Question: I have a d3 force layout with a line connecting a character. My code currently looks something like this...
'''
edges.selectAll("line")
.attr("x1", function (d) { return d.source.x; })
.attr("y1", function (d) { return d.source.y; })
.attr("x2", function (d) { return d.target.x; })
.attr("y2", function (d) { return d.target.y; });
<g class="edge"><line x1="183.7429436753079" y1="-<PHONE>405" x2="-224.94046319279028" y2="-<PHONE>797" style="stroke: rgb(255, 255, 255); stroke-width: 1px;"></line><text fill="white" x="-20.59875975874118" y="-<PHONE>101"></text></g>
<g class="node" transform="translate(<PHONE>889,<PHONE>3144)"><text fill="white"></text><text fill="white" y="15">Interior</text></g>
'''
When I use this I see something like the following...

as you can see the relations all meet at the bottom, however, I want them to meet on the left. For this I figure I need to change to something like...
'''
edges.selectAll("line")
.attr("x1", function (d) { return d.source.x+r; })
.attr("y1", function (d) { return d.source.y-r; })
.attr("x2", function (d) { return d.target.x+r; })
.attr("y2", function (d) { return d.target.y-r; });
'''
Where r is the radius. Short of keeping an array with the widths of all nodes, is there a way to grab the source and target's width?
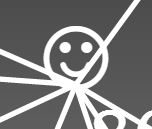
Answer: You can add the BBox onto the node data as a reference while adding the text elements to the document. If you add the nodes first, followed by the links, you can transfer information from the former to the later by adding a reference to the node elements onto the data elements. You can also add any other helpful positioning state that you might need on data array elements. After that you can access whatever you need in the force tick call-back via 'd.source' and 'd.target'.
Using font awesome fonts I noticed that the bounding box took at least one animation cycle to evolve to the correct shape so I had to add an animation timer to run a few (10) times after initial rendering to update the bounding box a few times and reposition the glyphs to be properly centered.
---
Made the bounding box adjustment permanent (not just run 10 times) to work around a bug in webkit whereby the glyph alignment breaks on zoom events. This however caused problems in moz so need to find another way to fix the zoom bug in webkit.
---
>
Referencing the svg element that the data is bound to, from that data element, creates a circular reference. So special care needs to be taken to break the reference chain. In the example below, the BBox reference is deleted after the required state has been copied onto the data elements.
---
## Working example
'''
//debug panel/////////////////////////////////////////////////////////////////////////////
d3.select("#update").on("click", (function() {
var dataSet = false;
return function() {
refresh(dataSets[(dataSet = !dataSet, +dataSet)])
}
})());
var alpha = d3.select("#alpha").text("waiting..."),
cog = d3.select("#wrapAlpha").insert("i", "#fdg").classed("fa fa-cog fa-spin", true),
fdgInst = d3.select("#fdg");
elapsedTime = ElapsedTime("#panel", {margin: 0, padding: 0})
.message(function (id) {
return 'fps : ' + d3.format(" >8.3f")(1/this.aveLap())
});
elapsedTime.consoleOn = false;
//////////////////////////////////////////////////////////////////////////////////
var dataSets = [
{
"nodes": [
{"name": "node1", "content": "the first Node"},
{"name": "node2", "content": "node2"},
{"name": "node3", "content":{"fa": "fa/*-spin*/", text: ""}},
{"name": "node4", "content":{"fa": "fa/*-spin*/", text: ""}}
],
"edges": [
{"source": 2, "target": 0},
{"source": 2, "target": 1},
{"source": 2, "target": 3}
]
},
{
"nodes": [
{"name": "node1", "content": "node1"},
{"name": "node2", "content":{"fa": "fa/*-spin*/", text: ""}},
{"name": "node3", "content":{"fa": "fa/*-spin*/", text: ""}},
{"name": "node4", "content": "4"},
{"name": "node5", "content": "5"},
{"name": "node6", "content": "6"}
],
"edges": [
{"source": 2, "target": 0},
{"source": 2, "target": 1},
{"source": 2, "target": 3},
{"source": 2, "target": 4},
{"source": 2, "target": 5}
]
}
];
var refresh = (function(){
var instID = Date.now(),
height = 160,
width = 500,
force = d3.layout.force()
.size([width, height])
.charge(-1000)
.linkDistance(50)
.on("end", function(){cog.classed("fa-spin", false); elapsedTime.stop()})
.on("start", function(){cog.classed("fa-spin", true); elapsedTime.start()});
return function refresh(data) {
force
.nodes(data.nodes)
.links(data.edges)
.on("tick", (function(instID) {
return function(e) {
elapsedTime.mark();
alpha.text(d3.format(" >8.4f")(e.alpha));
fdgInst.text("fdg instance: " + instID);
lines.attr("x1", function(d) {
return d.source.x + d.source.cx + d.source.r;
}).attr("y1", function(d) {
return d.source.y + d.source.cy;
}).attr("x2", function(d) {
return d.target.x + d.target.cx;
}).attr("y2", function(d) {
return d.target.y + d.target.cy;
});
node.attr("transform", function(d) {
return "translate(" + [d.x, d.y] + ")"
});
}
})(instID))
.start();
var svg = d3.select("body").selectAll("svg").data([data]);
svg.enter().append("svg")
.attr({height: height, width: width});
var lines = svg.selectAll(".links")
.data(linksData),
linesEnter = lines.enter()
.insert("line", d3.select("#nodes") ? "#nodes" : null)
.attr("class", "links")
.attr({stroke: "steelblue", "stroke-width": 3});
var nodes = svg.selectAll("#nodes").data(nodesData),
nodesEnter = nodes.enter().append("g")
.attr("id", "nodes"),
node = nodes.selectAll(".node")
.data(id),
newNode = node.enter().append("g")
.attr("class","node")
.call(force.drag);
newNode.append("text")
.attr({class: "content", fill: "steelblue"})
newNode.insert("circle", ".node .content");
var glyphs = node.select("text")
.each(function(d) {
var node = d3.select(this);
if(d.content.fa)
node.style({'font-family': 'FontAwesome', 'font-size': '32px', 'dominant-baseline': 'central'})
.classed(d.content.fa, true)
.text(d.content.text);
else
node.text(d.content)
.attr({"class": "content", style: null});
})
.call(getBB),
backGround = node.select("circle").each(function(d) {
d3.select(this).attr(makeCircleBB(d))
}).style({"fill": "red", opacity: 0.8});
(function(id){
//adjust the bounding box after the font loads
var count = 0;
d3.timer(function() {
console.log(id);
glyphs.call(getBB);
backGround.each(function(d) {
d3.select(this).attr(makeCircleBB(d))
});
return /*false || id != instID*/++count > 10; //needs to keep running due to webkit zoom bug
})
})(instID);
lines.exit().remove();
node.exit().remove();
function nodesData(d) {
return [d.nodes];
}
function linksData(d) {
return d.edges;
}
};
function getBB(selection) {
this.each(function(d) {
d.bb = this.getBBox();
})
}
function makeCircleBB(d, i, j) {
var bb = d.bb;
d.r = Math.max(bb.width, bb.height) / 2;
delete d.bb; //plug potential memory leak!
d.cy = bb.height / 2 + bb.y;
d.cx = bb.width / 2;
return {
r: d.r, cx: d.cx, cy: d.cy, height: bb.height, width: bb.width
}
}
function id(d) {
return d;
}
})();
refresh(dataSets[0]);
'''
'''
svg {
outline: 1px solid #282f51;
pointer-events: all;
overflow: visible;
}
g.outline {
outline: 1px solid red;
}
#panel div {
display: inline-block;
margin: 0 .25em 3px 0;
}
#panel div div {
white-space: pre;
margin: 0 .25em 3px 0;
}
div#inputDiv {
white-space: normal;
display: inline-block;
}
.node {
cursor: default;
}
.content {
transform-origin: 50% 50%;
'''
'''
<link href="https://cdnjs.cloudflare.com/ajax/libs/font-awesome/4.3.0/css/font-awesome.min.css" rel="stylesheet"/>
<script src="https://cdnjs.cloudflare.com/ajax/libs/d3/3.4.11/d3.min.js"></script>
<script src="https://rawgit.com/cool-Blue/d3-lib/master/elapsedTime/elapsed-time-1.0.js"></script>
<div id="panel">
<div id="inputDiv">
<input id="update" type="button" value="update">
</div>
<div id="wrapAlpha">alpha:<div id="alpha"></div></div>
<div id="fdg"></div>
</div>
<div id="viz"></div>
'''